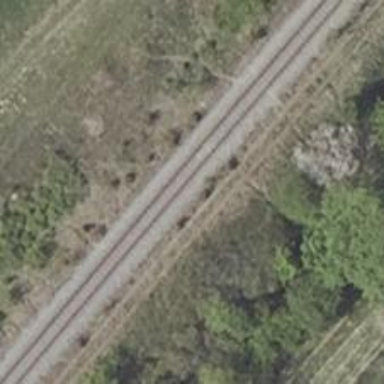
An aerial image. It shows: Railway track.